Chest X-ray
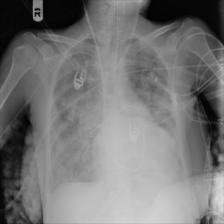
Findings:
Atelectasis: negative
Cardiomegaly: positive
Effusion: negative
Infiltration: positive
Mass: negative
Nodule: negative
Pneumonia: negative
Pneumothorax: negative
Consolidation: negative
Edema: negative
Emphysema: negative
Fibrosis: negative
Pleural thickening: negative
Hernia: negative